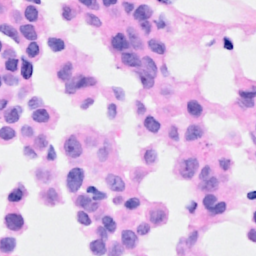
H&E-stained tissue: Breast